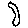
Label: moon